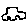
Label: car